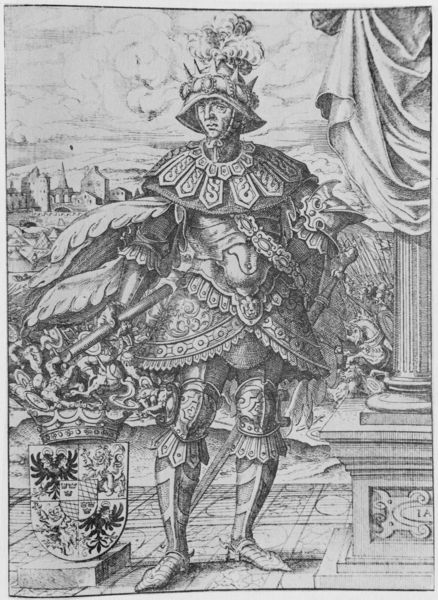
Titel: Bildnis des Aribertus [II?]
Künstler: Jost Amman
Institution: (Seriendruck)
Schlagwörter: adler, feder, flügel, himmel, kopf, mann, umhang, weiß, wolken, landschaft, menschen, stadt, frankreich, grau, hintergrund, hut, mund, nase, schmuck, schwarz, säule, zeichnung, haus, tuch, wolke, haube, rock, architektur, augen, falten, federn, gesicht, kragen, mensch, sockel, stein, bildnis, portrait, porträt, vorhang, häuser, boden, mantel, pose, blatt, person, england, krone, renaissance, schulter, pferd, pferde, reiter, stock, kanneliert, federbusch, relief, holzschnitt, papier, italien, schuhe, spitzenschuhe, stab, kette, grafik, graphik, linien, könig, lanze, falte, gardine, draperie, metall, deutsch, faltenwurf, plinthe, podest, scheide, stadtansicht, griff, fussboden, schild, druck, druckgraphik, schweiz, radierung, stich, fliesen, schwarzweiß, schwert, ketten, soldat, degen, helm, orden, stiefel, herrscher, ritter, heer, rüstung, wappen, harnisch, wams, krieger, dornen, kanneluren, lanzen, feldherr, löwe, basis, zier, helmbusch, postament, kupferstich, geböude, koller, beinkleid, seriendruck, doppelkopfadler, heraldik, waffenrock, höuser, buschen, helmzier, beinschienen, schert, überladen, baisi, herzschild, kannliert, komandostab, küraß, pedestal, tacken, belmbusch